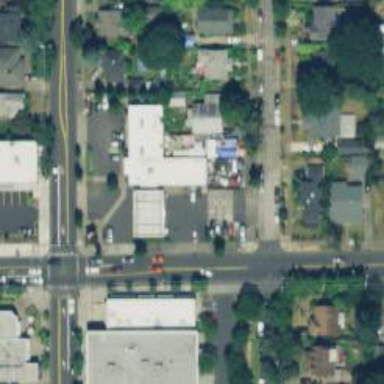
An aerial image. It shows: Convenience shop.